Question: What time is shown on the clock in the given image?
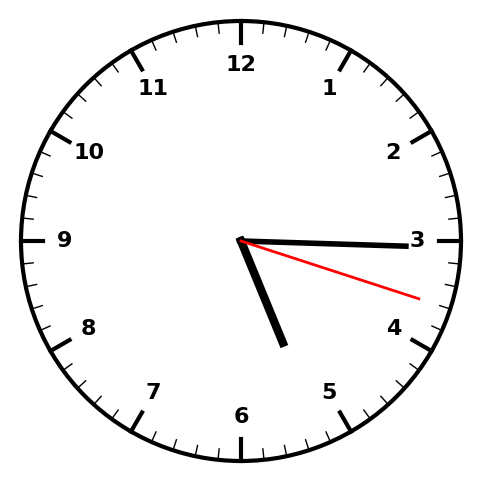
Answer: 05:15:18